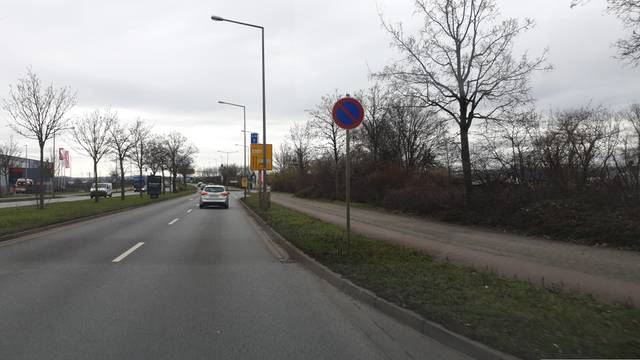
Region: Germany
Coordinates: 51.069, 13.689